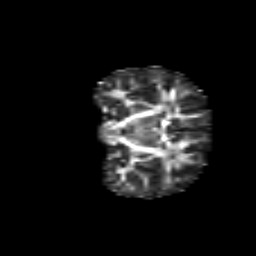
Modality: FA
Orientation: coronal
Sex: female
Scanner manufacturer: siemens
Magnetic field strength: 3 T
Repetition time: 5 s
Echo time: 0.071 s